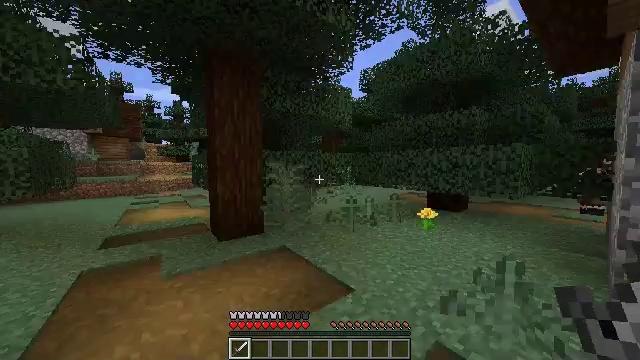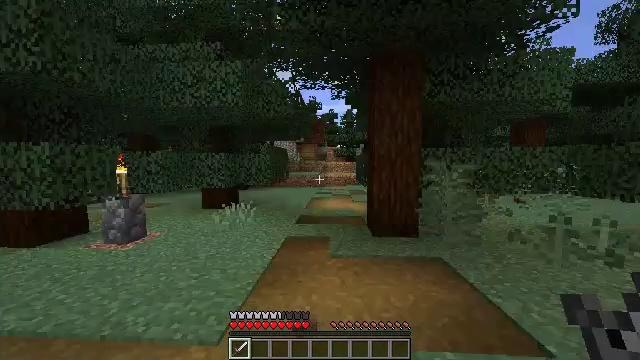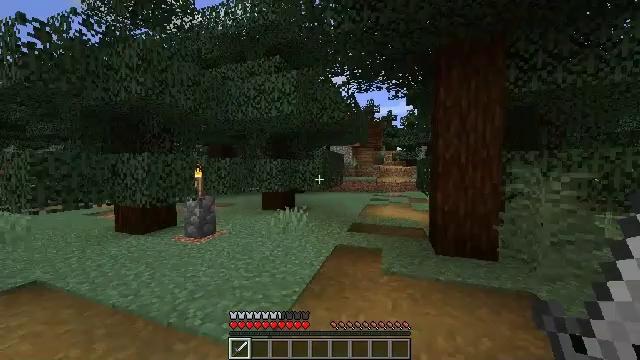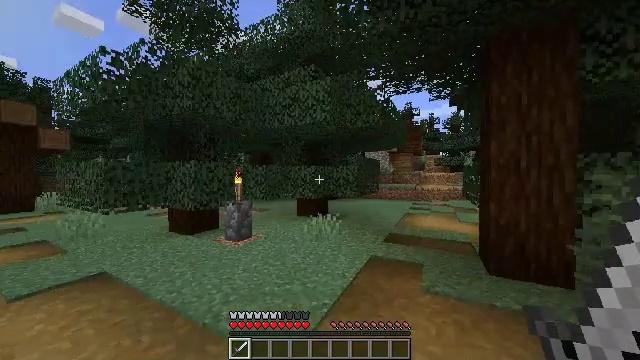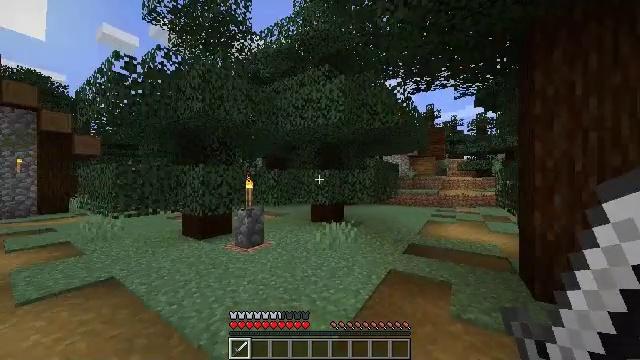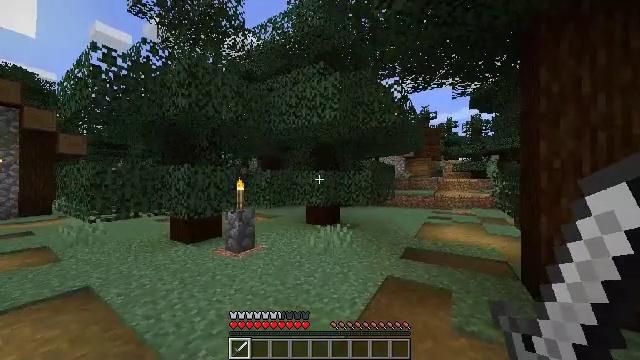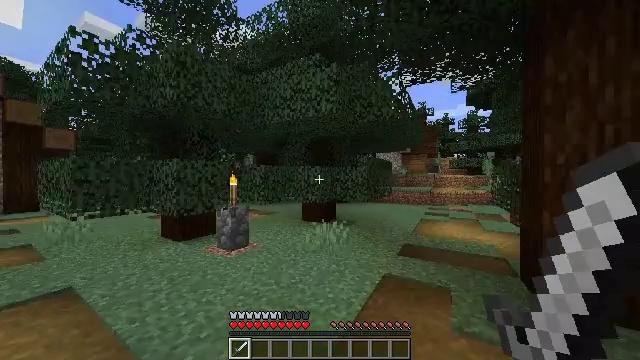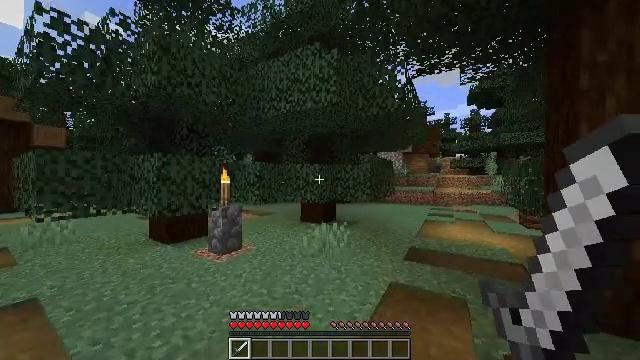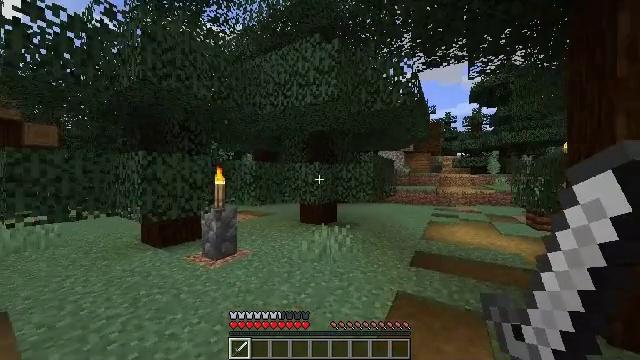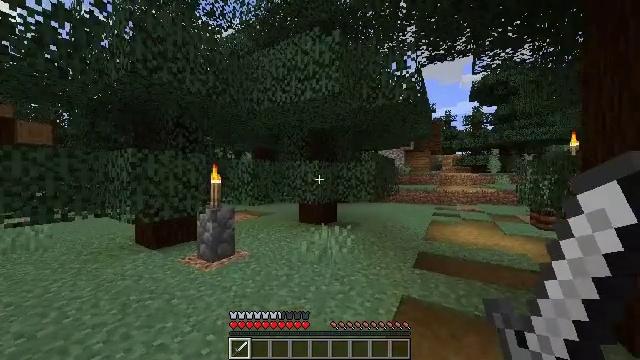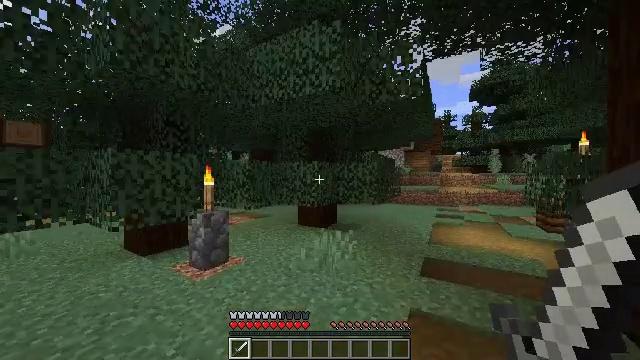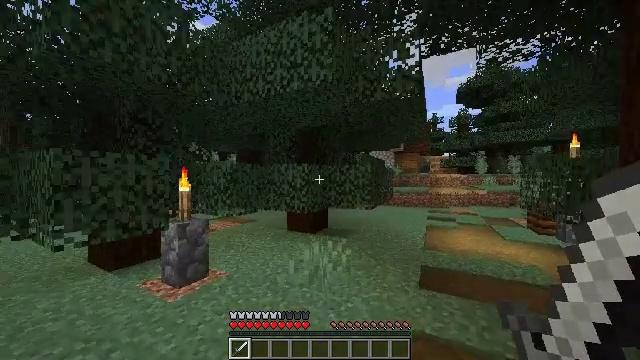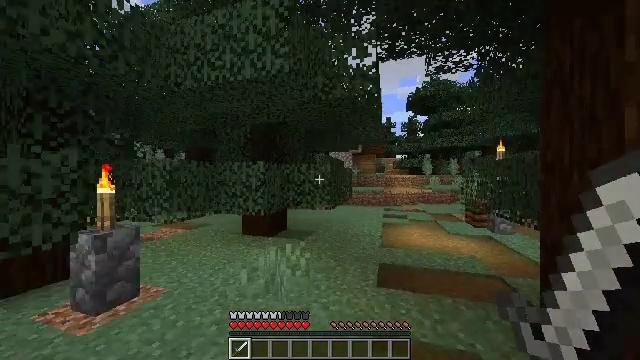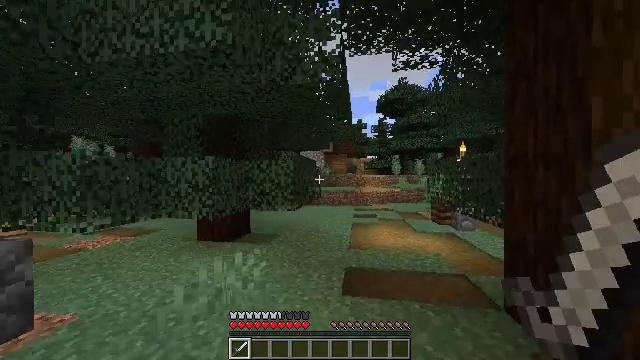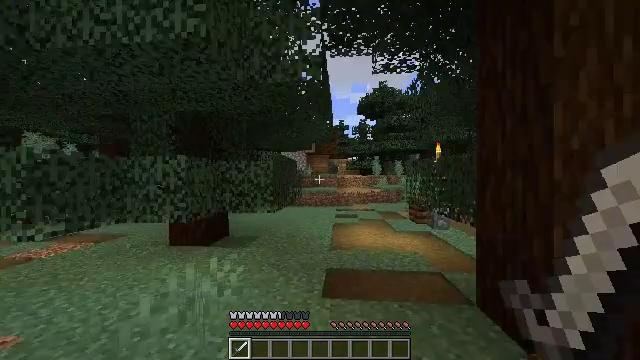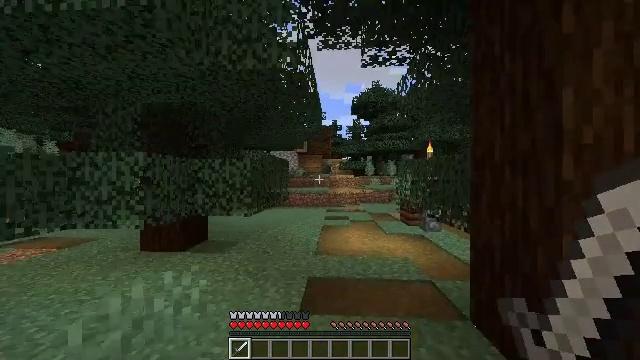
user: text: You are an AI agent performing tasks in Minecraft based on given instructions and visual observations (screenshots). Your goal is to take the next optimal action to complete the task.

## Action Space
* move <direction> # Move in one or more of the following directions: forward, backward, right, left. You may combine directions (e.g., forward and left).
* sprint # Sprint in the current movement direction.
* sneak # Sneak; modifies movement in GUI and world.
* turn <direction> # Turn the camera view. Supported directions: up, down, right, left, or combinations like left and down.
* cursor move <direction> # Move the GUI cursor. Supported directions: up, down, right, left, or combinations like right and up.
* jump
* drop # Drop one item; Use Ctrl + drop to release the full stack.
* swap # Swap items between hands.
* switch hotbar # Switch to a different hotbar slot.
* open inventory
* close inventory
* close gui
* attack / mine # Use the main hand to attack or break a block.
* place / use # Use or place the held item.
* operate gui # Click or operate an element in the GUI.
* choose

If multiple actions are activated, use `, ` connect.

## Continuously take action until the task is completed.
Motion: motion action
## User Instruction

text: Break the spruce leaves to clear the area.
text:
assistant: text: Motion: move forward, sprint, turn left
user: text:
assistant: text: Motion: move forward, sprint, turn left and up
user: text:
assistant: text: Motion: move forward, sprint, turn left and up
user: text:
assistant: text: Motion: move forward, sprint, turn left and up
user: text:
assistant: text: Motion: move forward, sprint, turn right
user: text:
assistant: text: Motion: move forward, sprint, turn down
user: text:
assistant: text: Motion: move forward, sprint
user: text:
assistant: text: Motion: move forward, sprint
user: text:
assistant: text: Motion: move forward, sprint
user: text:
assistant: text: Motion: move forward, sprint
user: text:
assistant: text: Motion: move forward and move right, sprint, turn right
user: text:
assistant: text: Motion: move forward and move right, sprint, turn right
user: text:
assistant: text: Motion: move forward and move right, sprint, turn right
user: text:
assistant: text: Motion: move forward and move right, sprint, turn right
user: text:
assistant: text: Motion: move forward, sprint, turn right
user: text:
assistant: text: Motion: move forward, sprint, turn right
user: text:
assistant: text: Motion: move forward, sprint, turn right
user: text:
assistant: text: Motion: move forward, sprint, turn right
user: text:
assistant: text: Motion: move forward, sprint, turn right
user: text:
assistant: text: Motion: move forward, sprint
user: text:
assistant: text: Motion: move forward, sprint
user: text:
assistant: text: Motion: move forward, sprint
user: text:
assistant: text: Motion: move forward, sprint
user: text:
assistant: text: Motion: move forward, sprint, jump
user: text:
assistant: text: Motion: move forward, sprint, jump
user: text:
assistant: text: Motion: move forward, sprint, jump
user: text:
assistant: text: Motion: move forward, sprint, jump
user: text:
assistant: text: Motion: move forward, sprint, jump
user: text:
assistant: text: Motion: move forward, sprint, jump
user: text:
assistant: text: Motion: move forward, sprint, jump